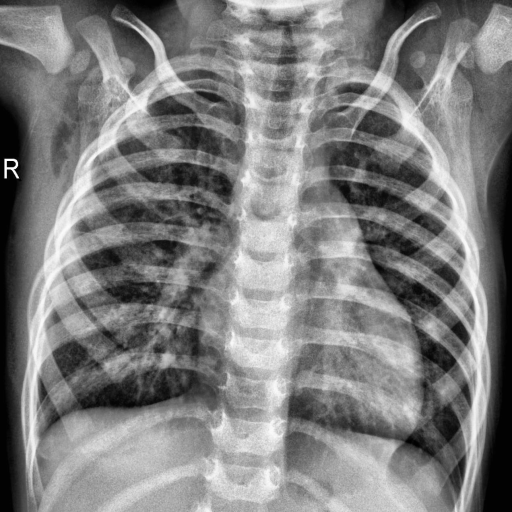
Finding: PNEUMONIA